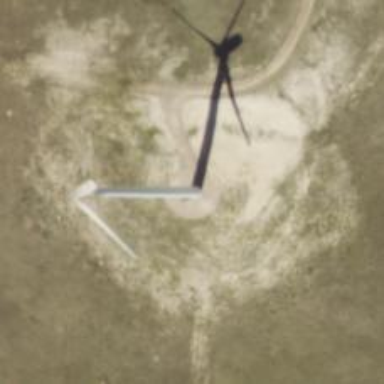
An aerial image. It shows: Wind power generator utilizing wind turbines.